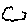
Label: cloud